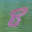
Label: 8